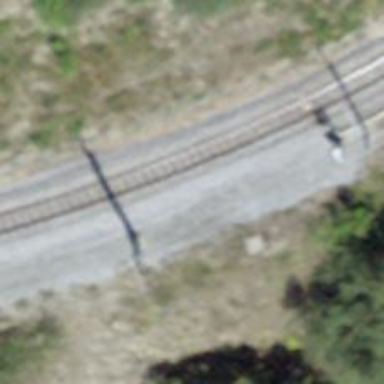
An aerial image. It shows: Catenary mast for power lines.